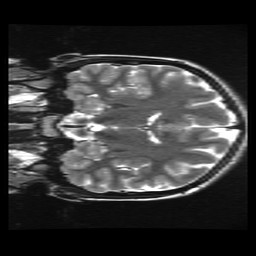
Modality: T2w
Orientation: coronal
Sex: female
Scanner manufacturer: ge
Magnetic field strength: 3 T
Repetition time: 5 s
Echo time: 0.1015 s